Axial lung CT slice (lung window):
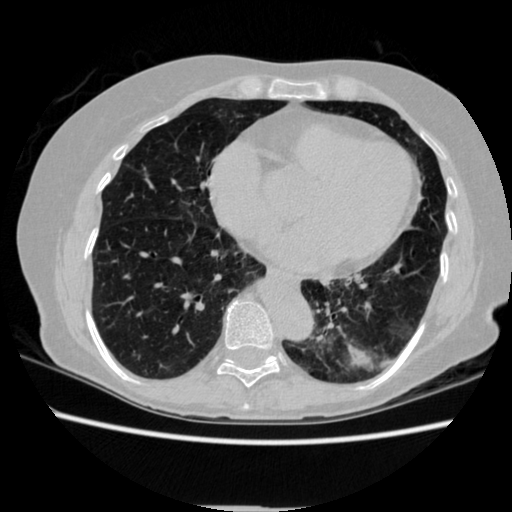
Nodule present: yes
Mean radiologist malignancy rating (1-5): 4